Question:
Image comments: Icon should go centered in the red bit. The text should go centered in the yellow bit.
I'm trying to create a button in android that looks pretty much like the above. I tried with the imagebutton, the normal button (with drawabletop and drawablebottom), but the text is not proper aligned then.
Do note that I prefer not to use shapes, as the final result will be ninepatch images (that come from photoshop). Although feel free an example there for documentation use.
Also note that it needs to be clickable.
I think i just need to create a custom XML for this below, and then somehow have a button make use of this. I just haven't figured out how/where i need to set the text and so on then.
Any advice on this is appreciated.
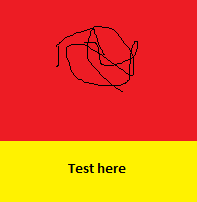
Answer: hiii....
While using Button... you can align your text as per your expectations using 'android:gravity="center"'android:text="TestHere"'
Try using this... In my case this works f9... It does or doesn't help you plz let me know